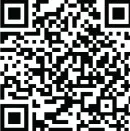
Surgical technique of no-touch saphenous vein graft harvesting in
coronary artery bypass grafting.
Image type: chart (chart)